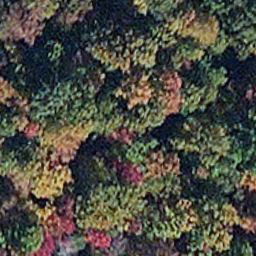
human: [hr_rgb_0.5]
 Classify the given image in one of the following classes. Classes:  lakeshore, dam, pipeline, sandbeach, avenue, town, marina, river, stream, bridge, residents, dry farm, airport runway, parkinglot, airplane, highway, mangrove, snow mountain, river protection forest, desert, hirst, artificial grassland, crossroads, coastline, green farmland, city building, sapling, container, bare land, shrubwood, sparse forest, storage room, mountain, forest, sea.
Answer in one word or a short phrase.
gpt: mangrove